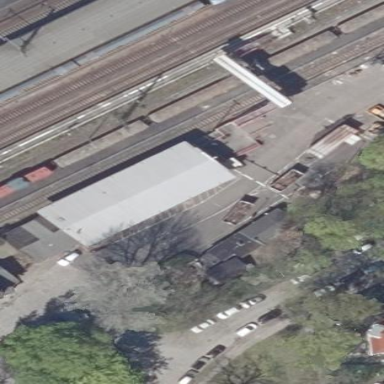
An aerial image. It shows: Train station building.